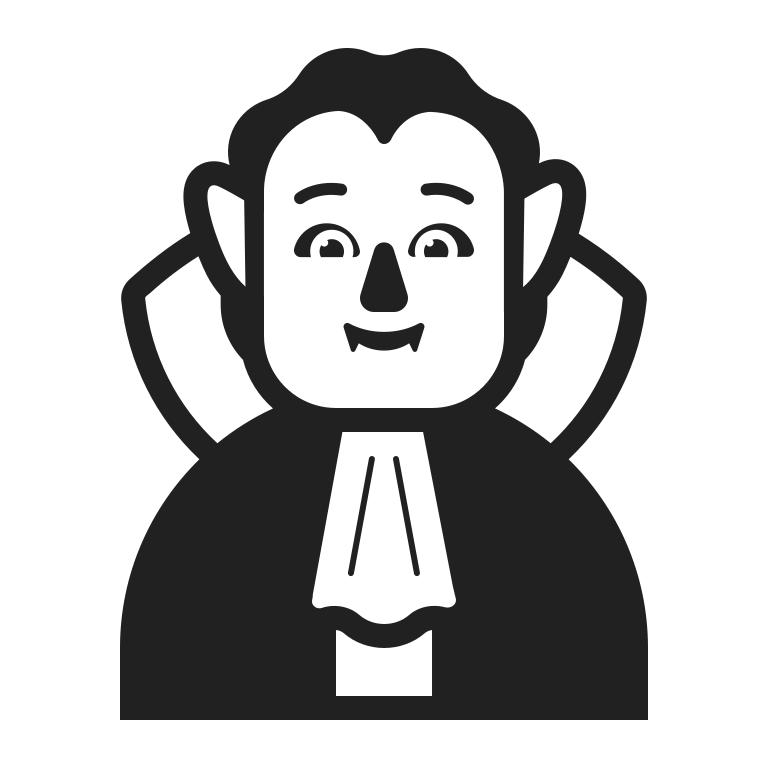
person vampire high contrast default